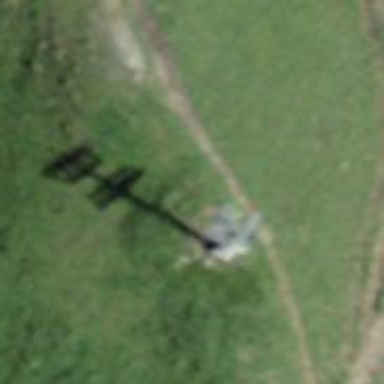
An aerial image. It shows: Pylon for aerialway.